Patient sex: M
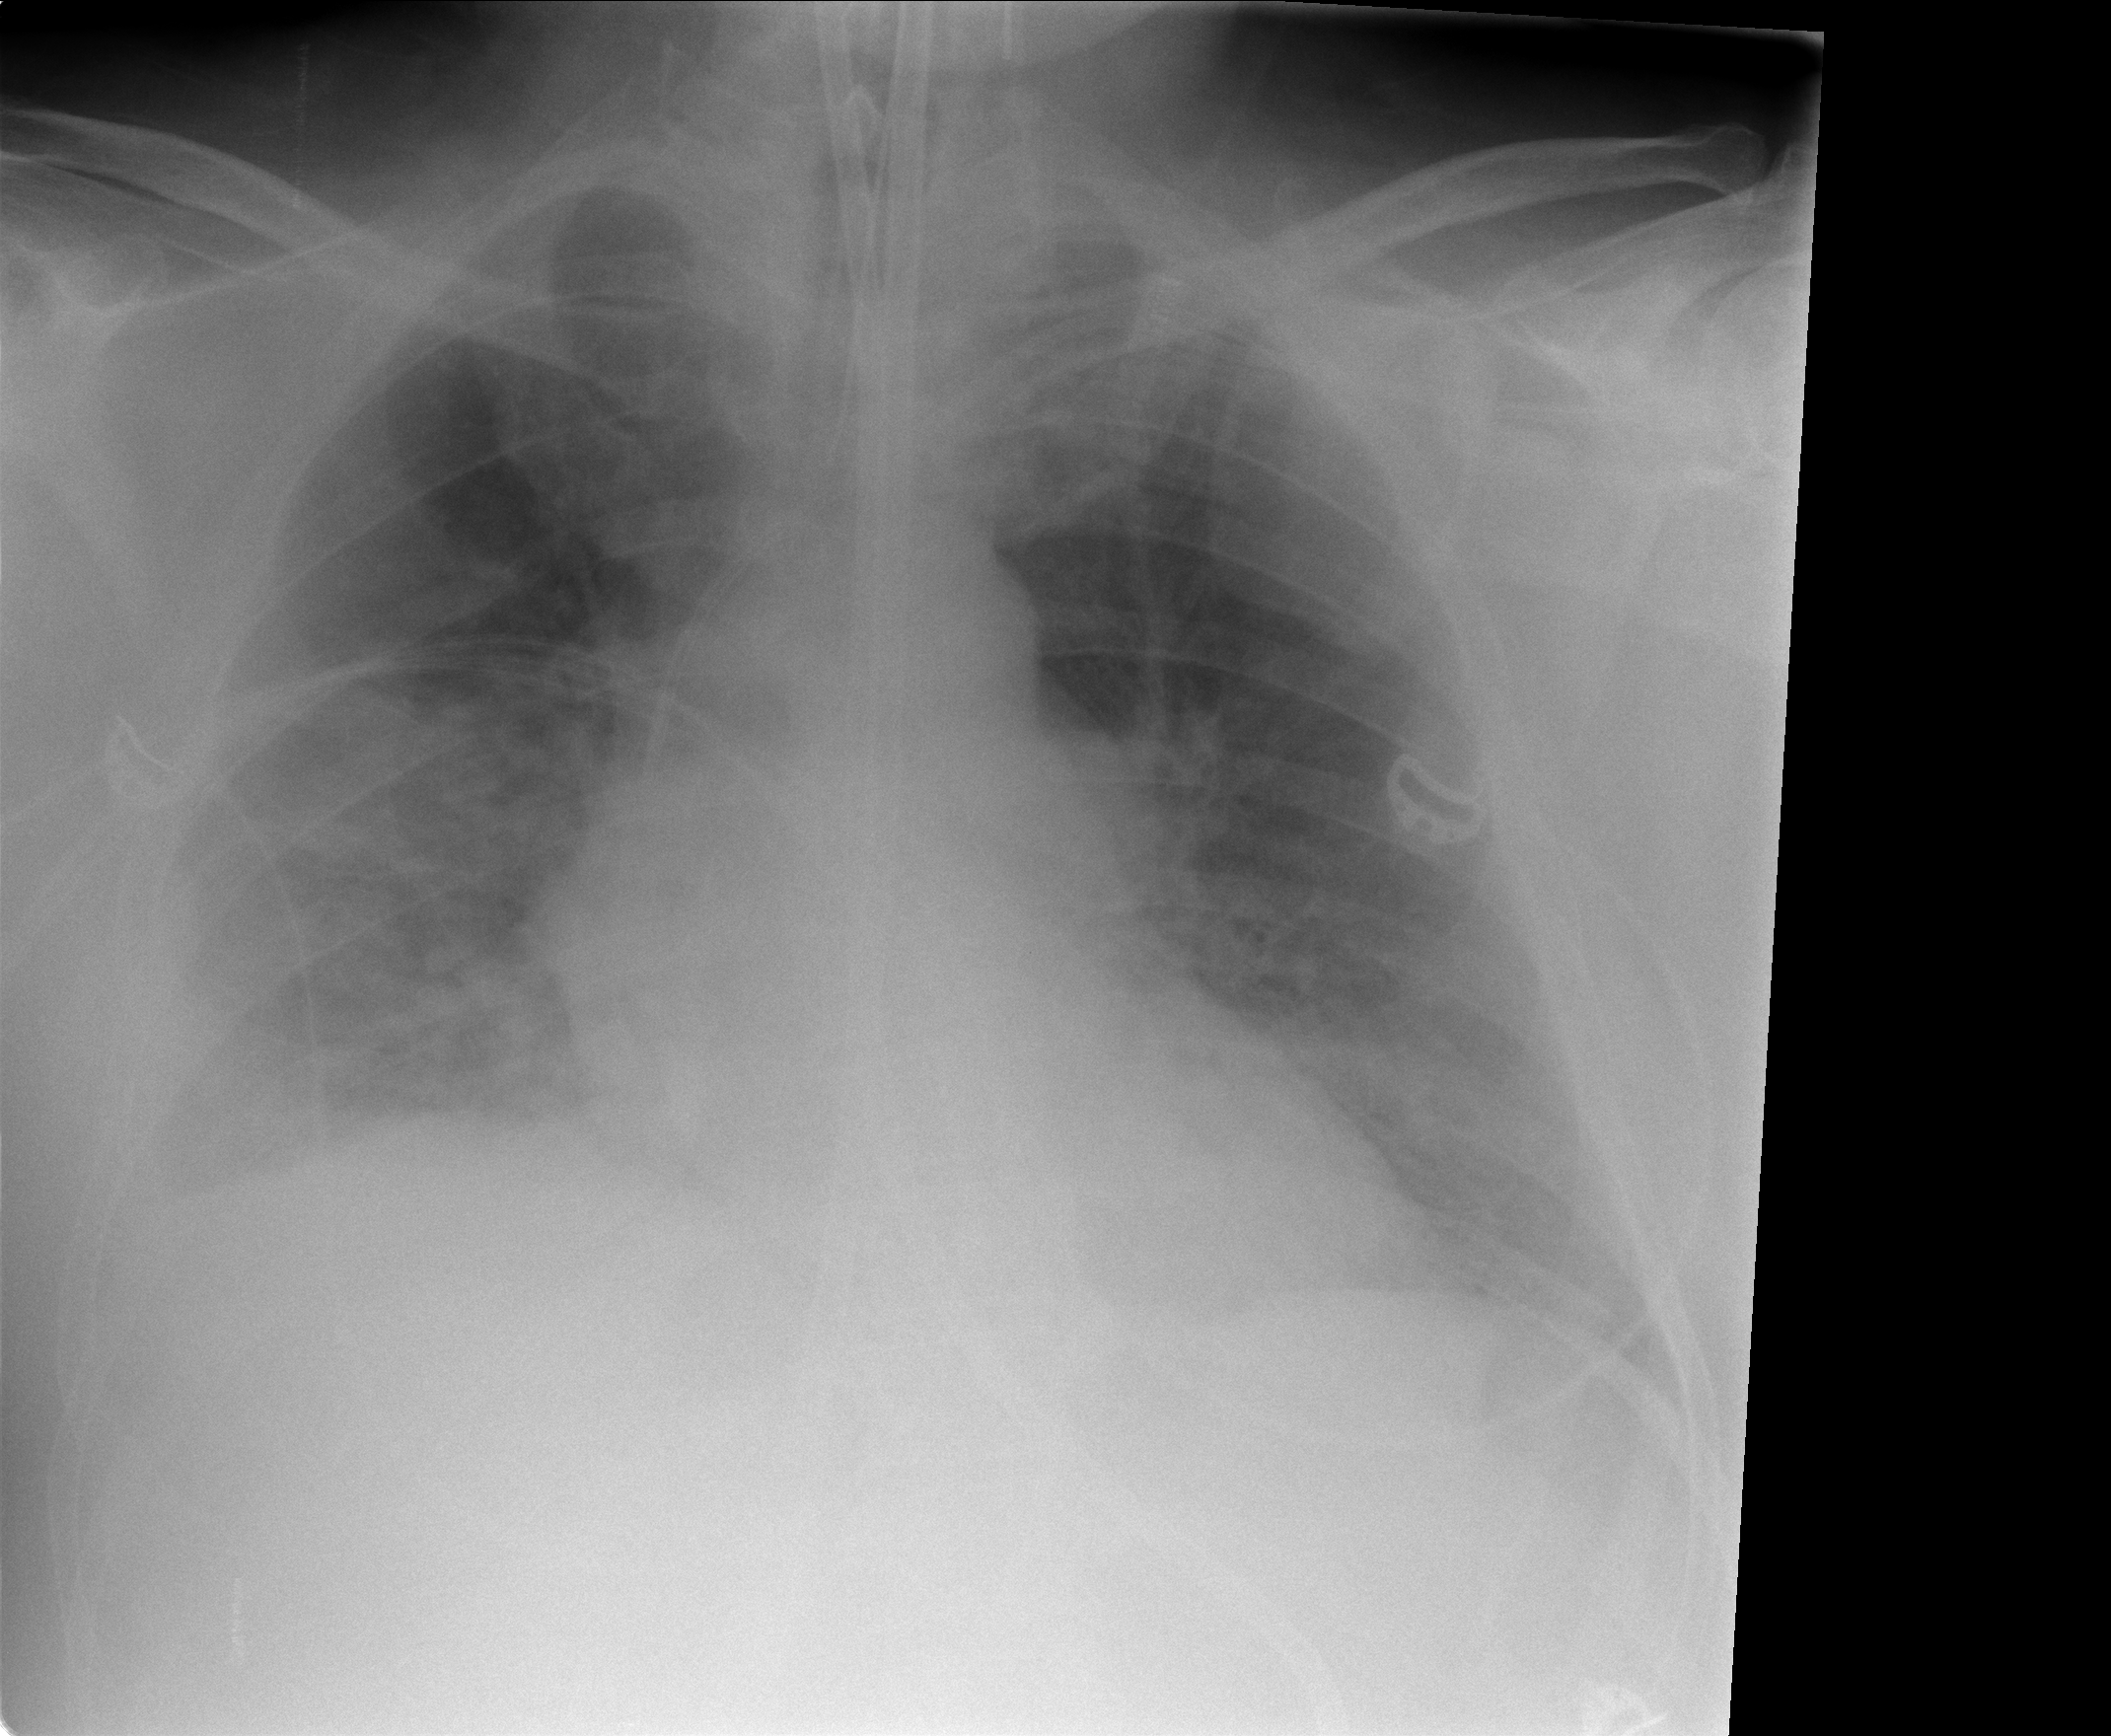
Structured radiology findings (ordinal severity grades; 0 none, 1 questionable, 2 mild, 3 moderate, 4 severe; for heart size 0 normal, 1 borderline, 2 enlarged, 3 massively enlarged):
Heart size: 1
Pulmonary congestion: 2
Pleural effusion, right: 2
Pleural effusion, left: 0
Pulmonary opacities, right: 3
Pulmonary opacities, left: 3
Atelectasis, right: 2
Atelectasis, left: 1